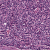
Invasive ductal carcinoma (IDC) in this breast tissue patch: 1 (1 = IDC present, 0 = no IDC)